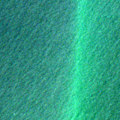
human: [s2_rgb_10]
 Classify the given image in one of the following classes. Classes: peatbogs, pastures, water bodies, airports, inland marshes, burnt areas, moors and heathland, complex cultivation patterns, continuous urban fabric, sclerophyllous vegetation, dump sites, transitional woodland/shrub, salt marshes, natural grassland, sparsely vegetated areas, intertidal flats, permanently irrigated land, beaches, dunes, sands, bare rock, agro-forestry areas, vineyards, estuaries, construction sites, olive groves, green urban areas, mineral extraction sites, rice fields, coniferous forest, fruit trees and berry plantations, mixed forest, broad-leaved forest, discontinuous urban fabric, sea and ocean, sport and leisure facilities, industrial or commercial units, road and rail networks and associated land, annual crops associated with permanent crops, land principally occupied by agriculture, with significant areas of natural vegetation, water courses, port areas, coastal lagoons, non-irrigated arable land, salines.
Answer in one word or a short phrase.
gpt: sea and ocean